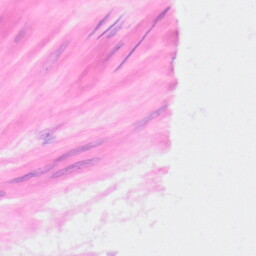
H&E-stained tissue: Kidney